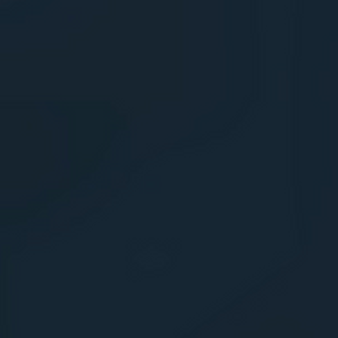
Label: other